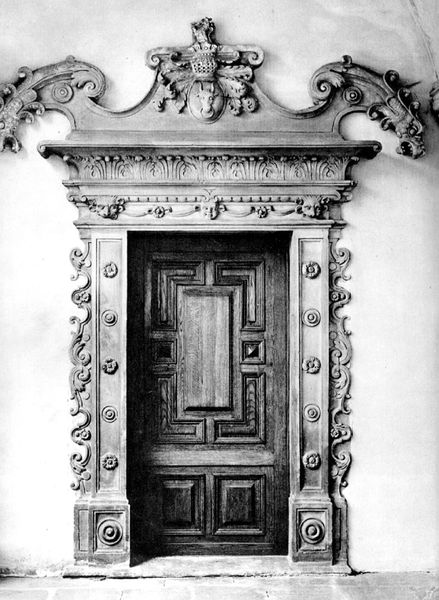
Titel: Schloss in Baranów
Künstler: Santi Gucci
Standort: Baranów, Schloss (EU - PL)
Schlagwörter: blätter, geschwungen, holz, schmuck, tür, weiss, muster, ornament, wand, barock, stein, boden, pflanzen, ranken, relief, giebel, pilaster, floral, ornamente, balken, bildhauerei, plastik, tor, foto, fotografie, eingang, schwarzweiß, schnitzerei, verziert, portal, wappen, schnörkel, gesims, voluten, rosette, kasetten, volute, schnecken, kassettentür, ornamentik, ochse, drachen, schnitzen, schwelle, geschmückt, schnitzkunst, reniassance, kasettierung, nasenring, w, glyphe, masqueron